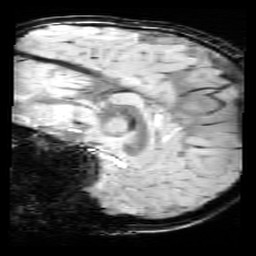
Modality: SWI
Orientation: sagittal
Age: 9
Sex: male
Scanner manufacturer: siemens
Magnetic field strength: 3 T
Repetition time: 0.027 s
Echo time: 0.02 s